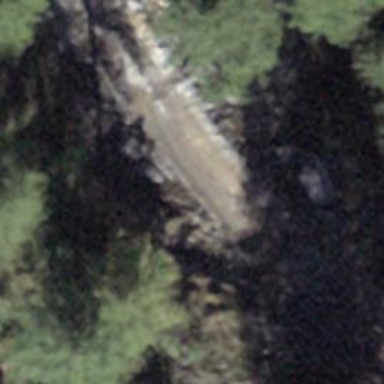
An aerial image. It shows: Unpaved track road.